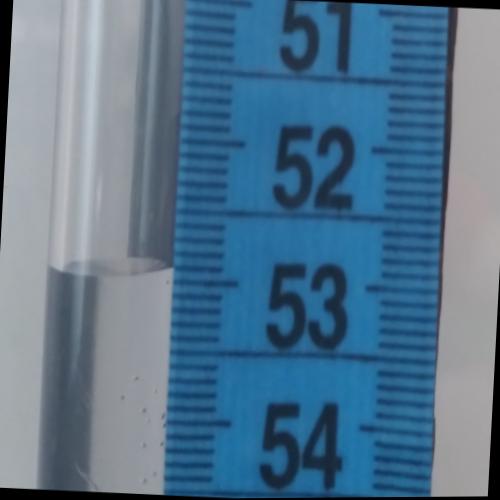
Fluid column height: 52.9 cm